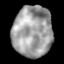
Tissue: lung
Cell type: Epithelial cells
Senescence score: 0.2155
Nuclear area (px): 1975
Mean DAPI intensity: 158.711